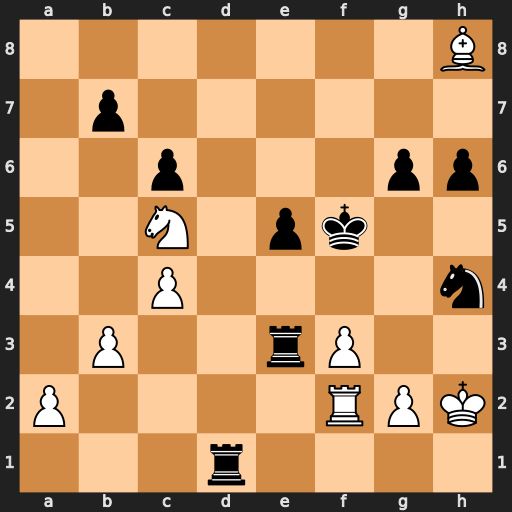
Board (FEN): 7B/1p6/2p3pp/2N1pk2/2P4n/1P2rP2/P4RPK/3r4
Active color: w
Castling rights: -
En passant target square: -
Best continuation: g4+ Kg5 Ne6#